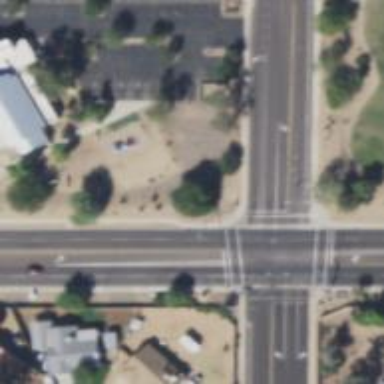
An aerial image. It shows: Solid stop line on the road marking.